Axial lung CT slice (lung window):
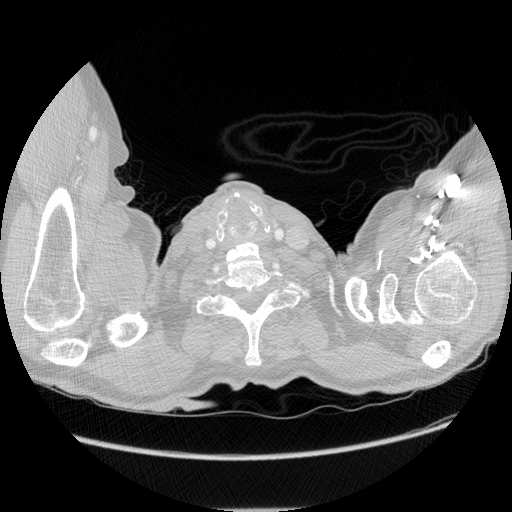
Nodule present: no